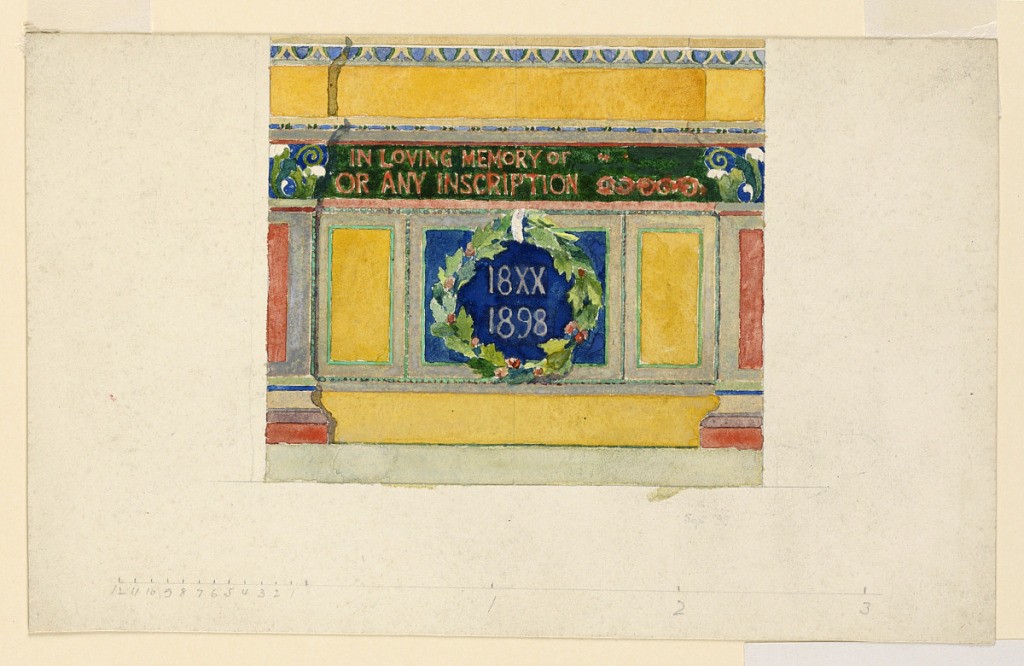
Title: Design for a Memorial Tablet
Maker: John La Farge, American, 1835–1910
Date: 1898
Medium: Graphite and watercolor on paper
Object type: Drawing
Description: Pilasters flank an inscription: "IN LOVING MEMORY OF / OR ANY INSCRIPTION" and below a wreath encricling the date: "18XX / 1898"